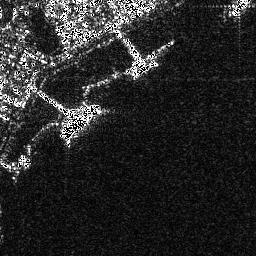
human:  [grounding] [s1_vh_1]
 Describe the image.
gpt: In the satellite image, there is  <ref>1 medium ship </ref> <box>[[51, 22, 61, 30, 0]]</box> located at top,  <ref>1 medium ship </ref> <box>[[23, 39, 39, 54, 0]]</box> located at center.